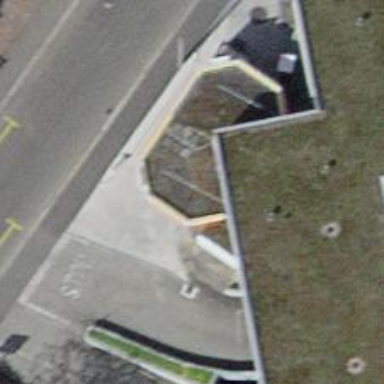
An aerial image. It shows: Fuel station.